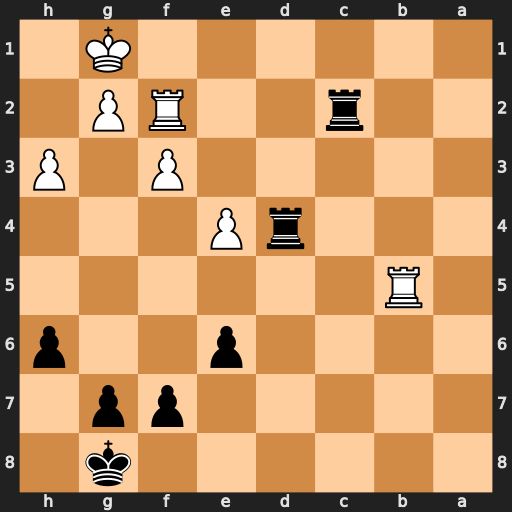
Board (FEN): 6k1/5pp1/4p2p/1R6/3rP3/5P1P/2r2RP1/6K1
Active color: b
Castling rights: -
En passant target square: -
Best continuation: Rd1+ Rf1 Rdd2 Kh1 Rxg2